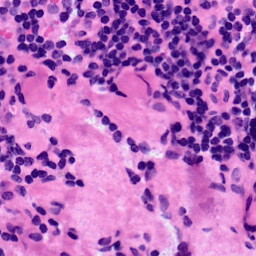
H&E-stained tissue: LymphNode